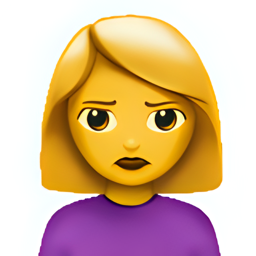
Name: woman pouting
Emoji: 🙎‍♀️
Group: People & Body
Sub-group: person-gesture